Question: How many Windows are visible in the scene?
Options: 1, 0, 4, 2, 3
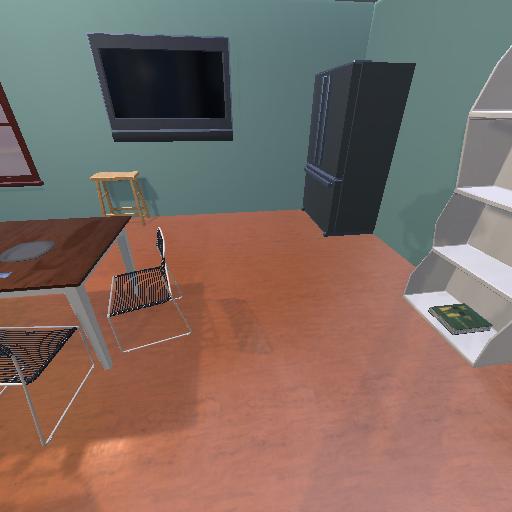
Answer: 1